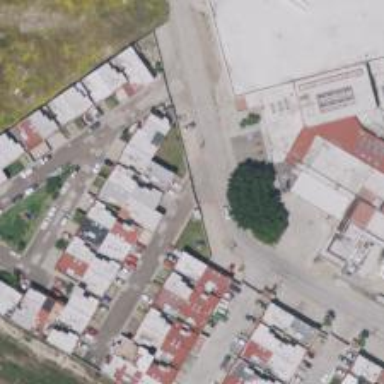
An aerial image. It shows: Living street.